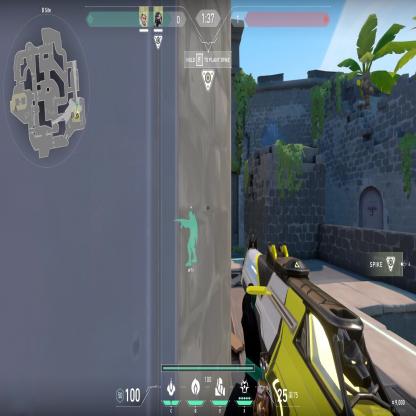
Label: teammate